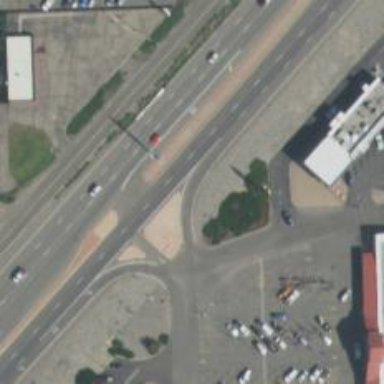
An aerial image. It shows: Trunk link highway with asphalt surface.